Field crop: tomato
Growth stage: 1
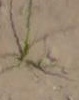
Species: cyperus